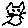
Label: cat